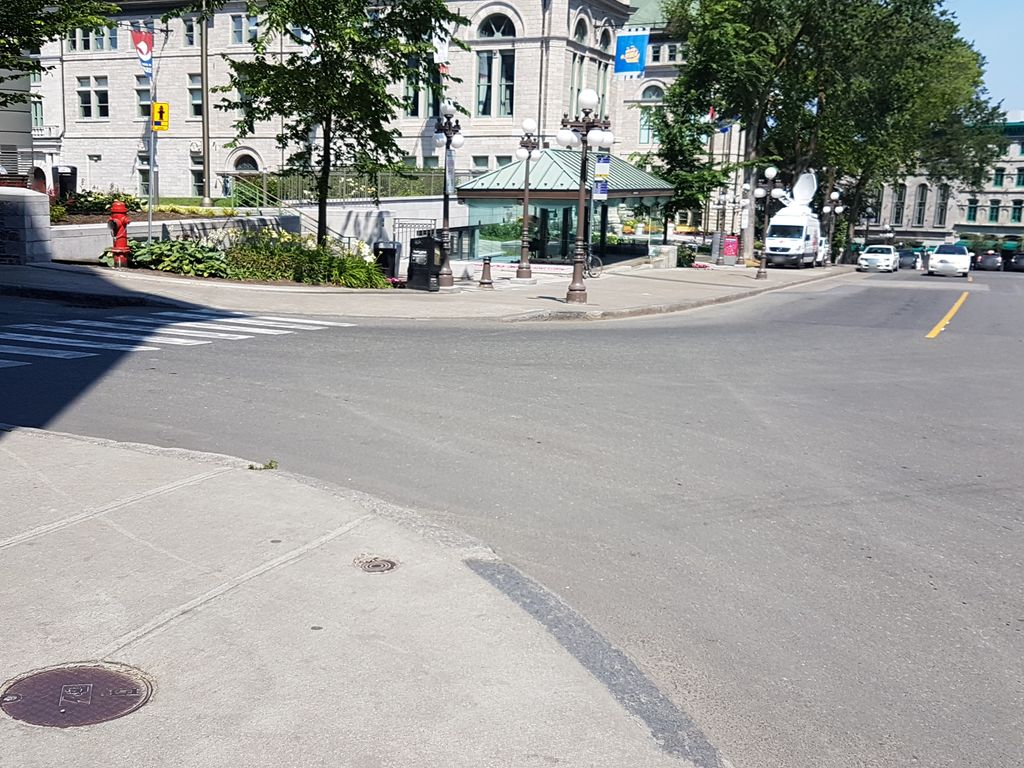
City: quebec_city